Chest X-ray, PA view. Patient: 47 years old, sex F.
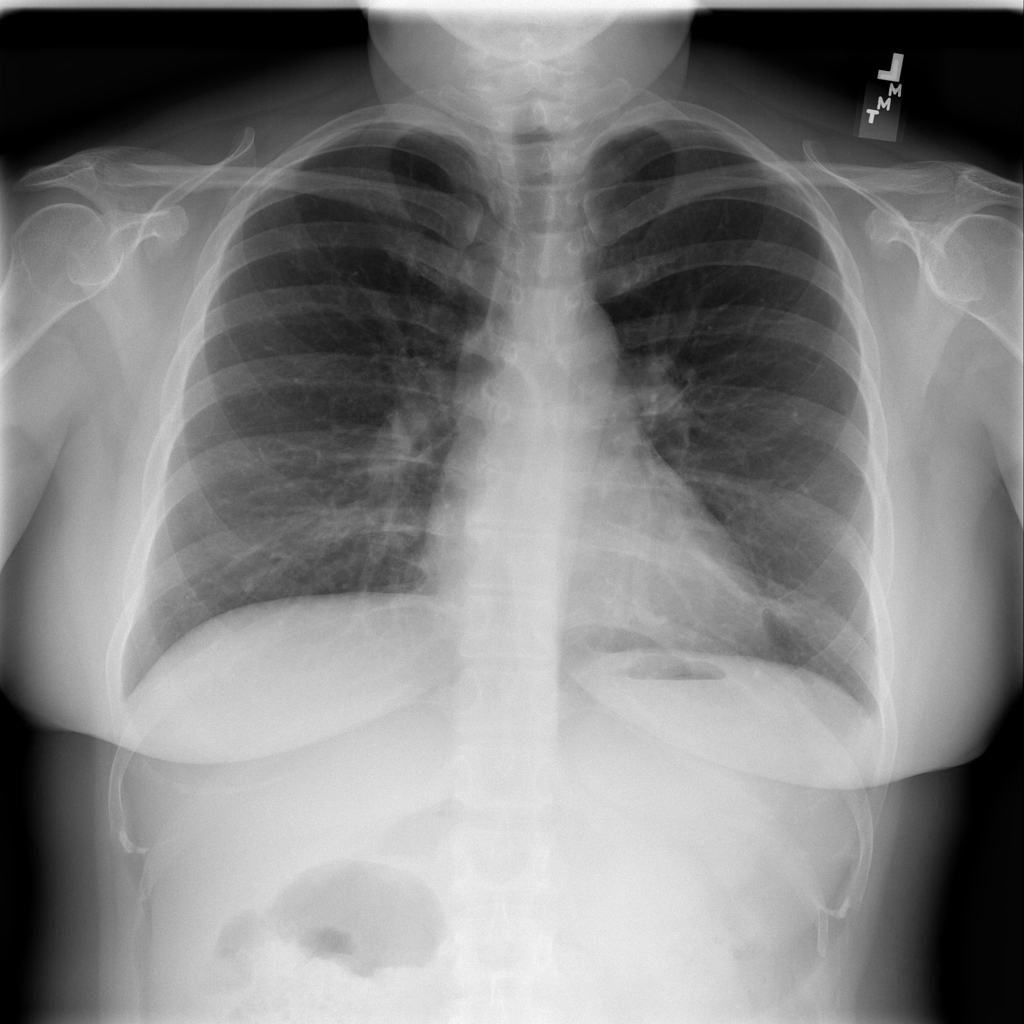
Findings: No Finding